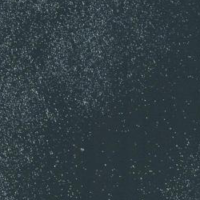
EUNIS habitat code: 14
Species observed at this site:
Zoropsis spinimana